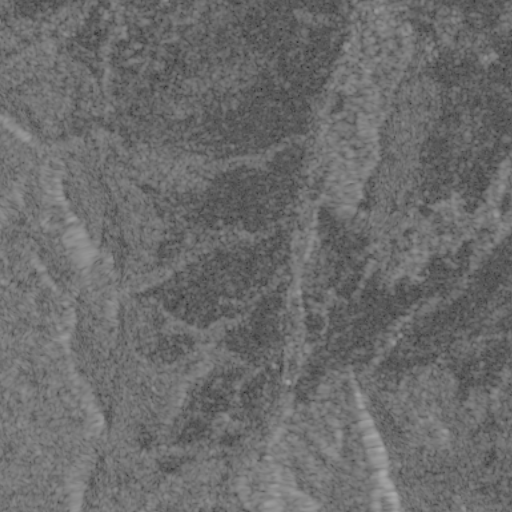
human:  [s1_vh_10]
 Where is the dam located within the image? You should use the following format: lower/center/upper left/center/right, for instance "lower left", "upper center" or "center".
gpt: The dam is located in the upper right of the image.
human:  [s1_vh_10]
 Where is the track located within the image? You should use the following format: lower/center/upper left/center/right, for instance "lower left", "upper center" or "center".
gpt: There is no track in the image.

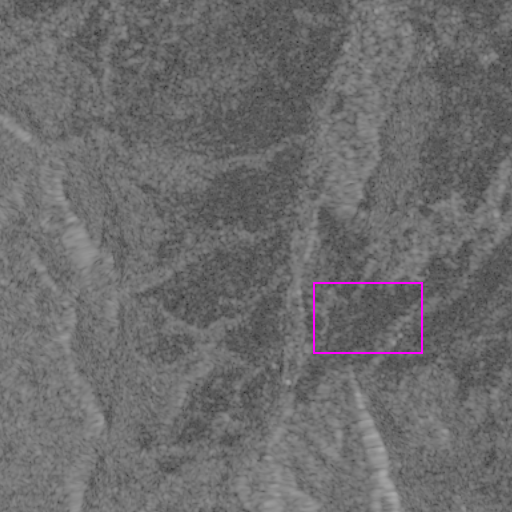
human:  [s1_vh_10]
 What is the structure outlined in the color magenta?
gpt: The structure outlined in magenta is a crop field.
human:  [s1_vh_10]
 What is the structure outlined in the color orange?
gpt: There is no orange outline.